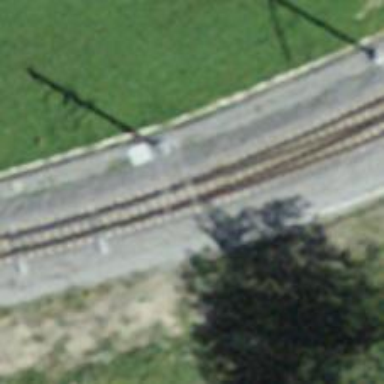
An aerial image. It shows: Railway switch.